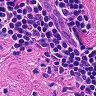
Metastatic tissue present: no